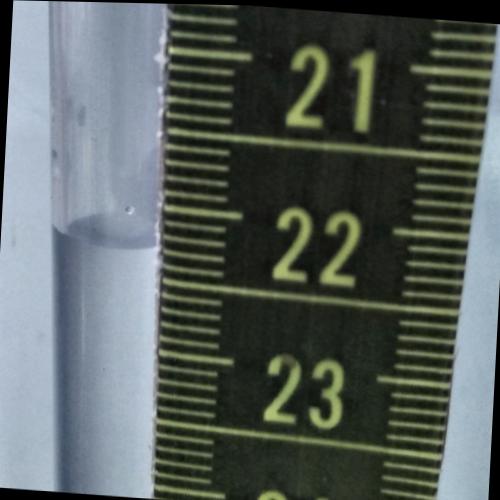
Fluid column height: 22.3 cm